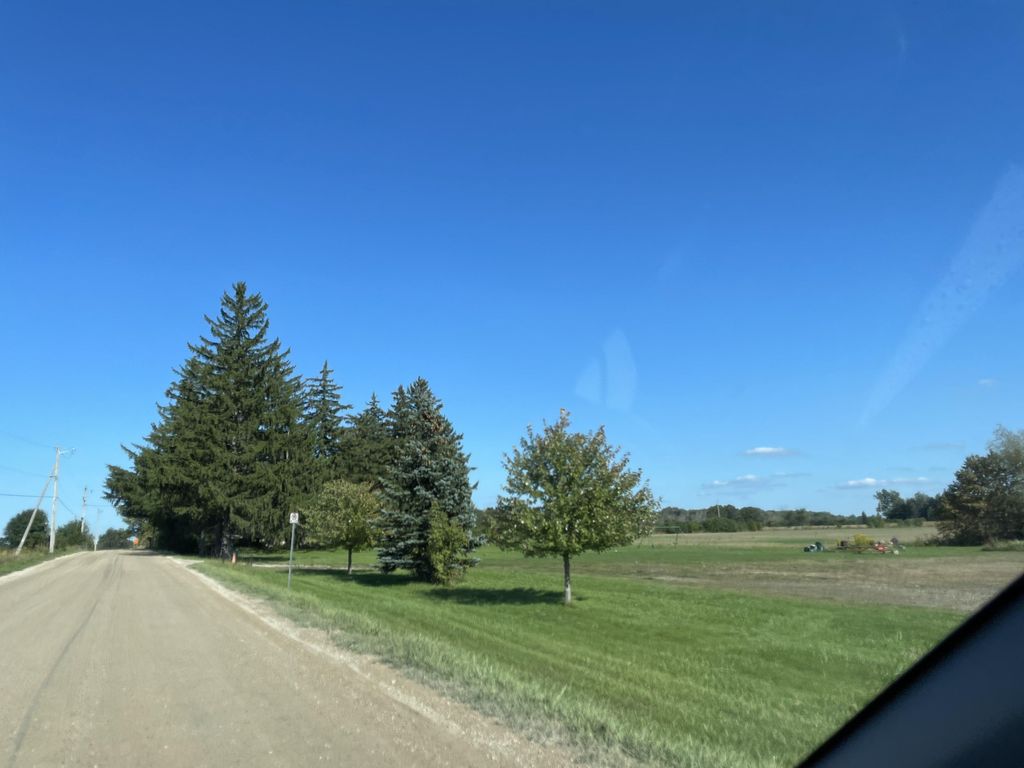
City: kitchener-waterloo